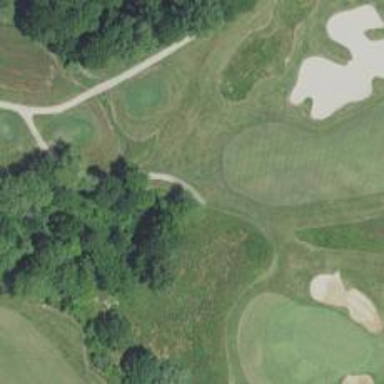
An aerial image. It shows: Path for golf carts.